Field crop: maize
Growth stage: 2
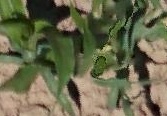
Species: maize